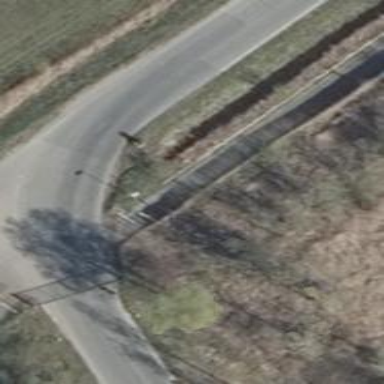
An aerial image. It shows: Asphalt path.